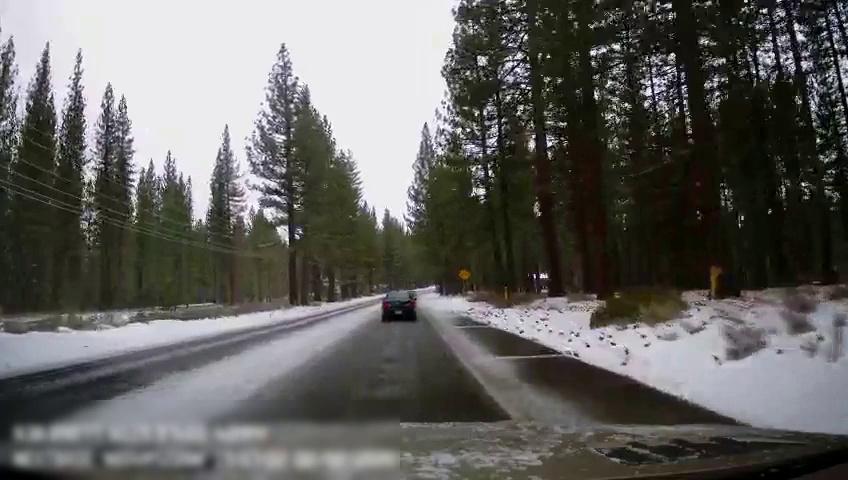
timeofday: Day
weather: Snowy
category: Drivable Space
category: Vehicles | Car
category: Lanes | Current Lane
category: Traffic | Signs